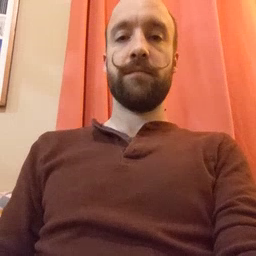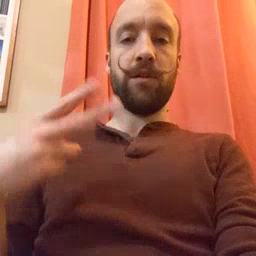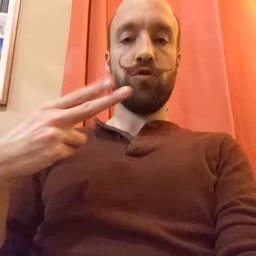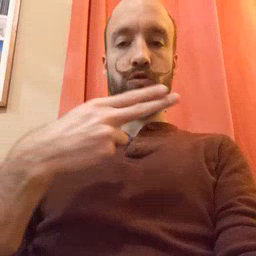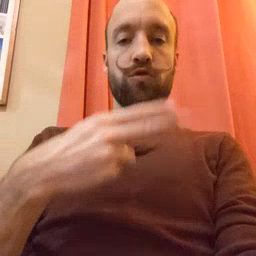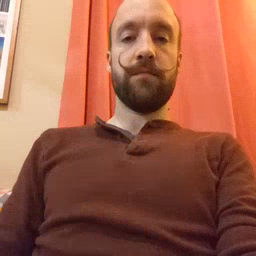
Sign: scissors